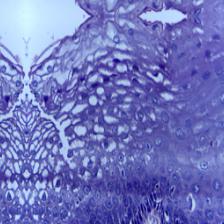
Diagnosis: Normal